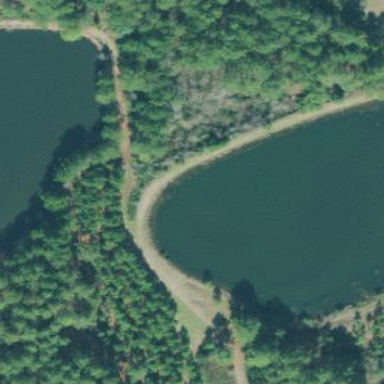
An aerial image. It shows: Lake with natural water.